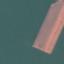
Land use / land cover class: AnnualCrop